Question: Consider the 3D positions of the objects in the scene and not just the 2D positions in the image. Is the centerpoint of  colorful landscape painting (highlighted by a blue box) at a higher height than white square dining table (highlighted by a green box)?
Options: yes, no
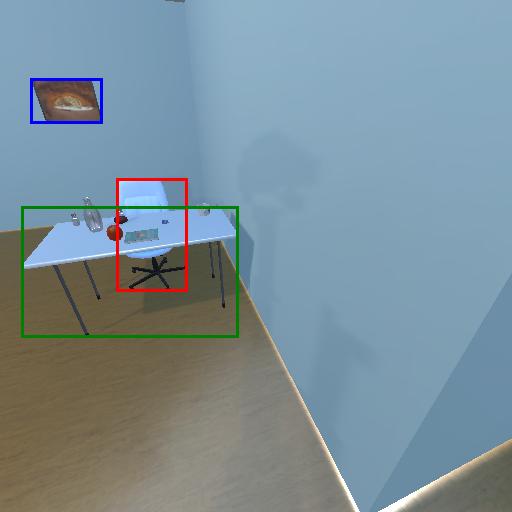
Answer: yes